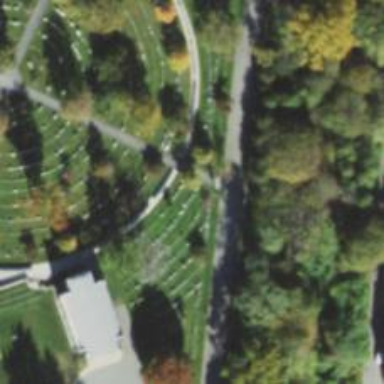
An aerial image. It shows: View of cemetery with graves.